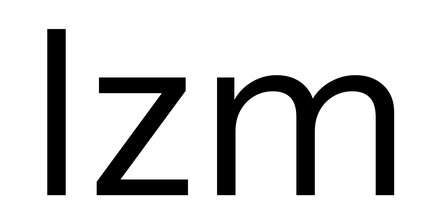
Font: InstrumentSans_Regular